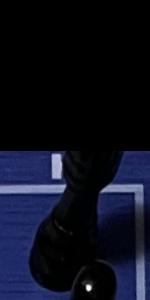
Label: Rook_Black